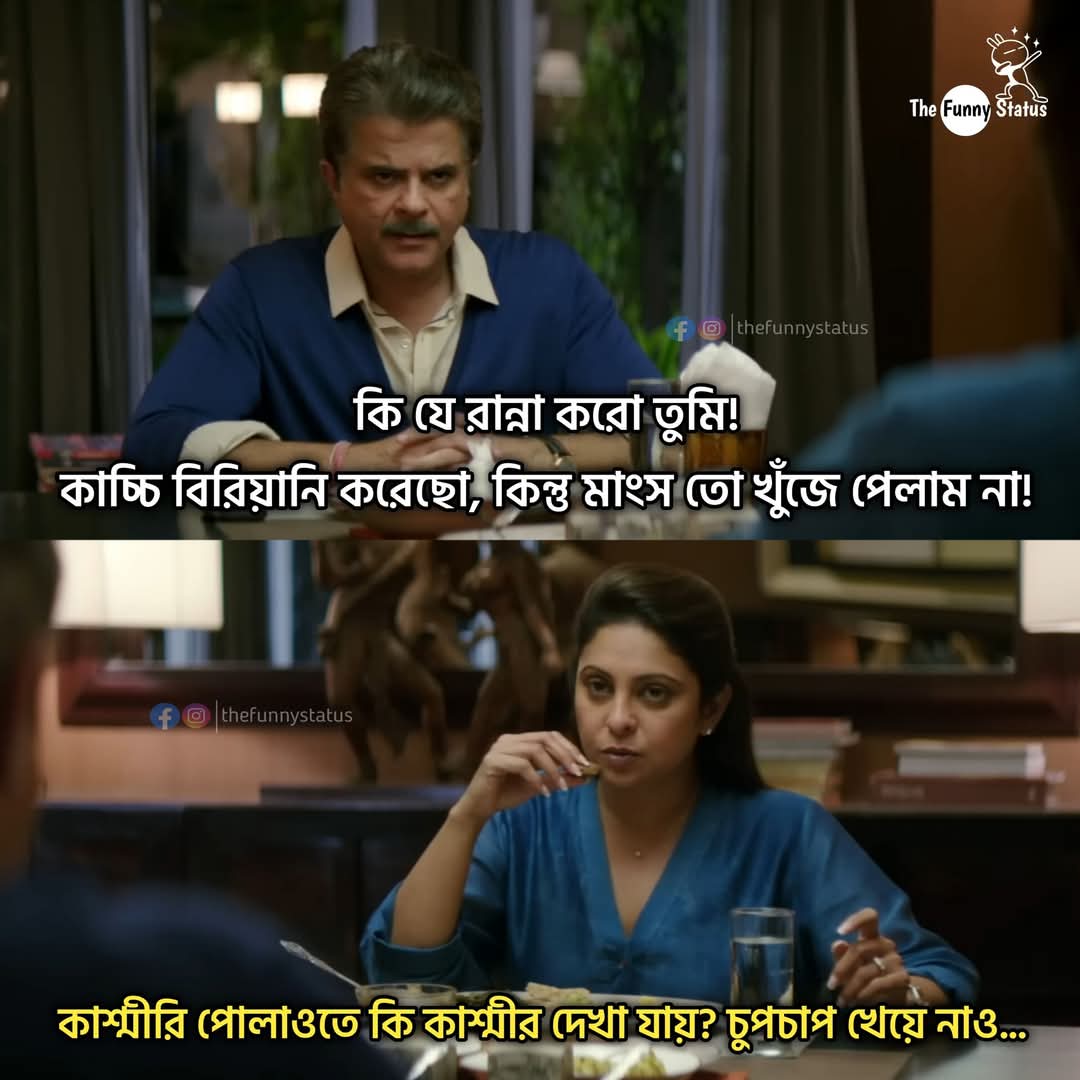
Text: কি যে রান্না করো তুমি!
কাচ্চি বিরিয়ানি করেছো, কিন্তু মাংস তো খুঁজে পেলাম না!
কাশ্মীরি পোলাওতে কি কাশ্মীর দেখা যায়? চুপচাপ খেয়ে নাও...
Label: Non Hate